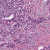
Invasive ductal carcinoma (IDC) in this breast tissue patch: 1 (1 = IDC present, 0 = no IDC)